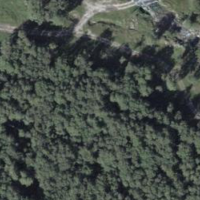
EUNIS habitat code: 41
Species observed at this site:
Euphorbia cyparissias
Plantago media